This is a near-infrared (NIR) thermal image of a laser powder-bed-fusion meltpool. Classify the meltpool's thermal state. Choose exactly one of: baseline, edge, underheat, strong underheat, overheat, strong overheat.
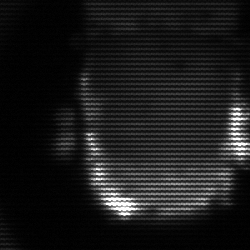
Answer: baseline